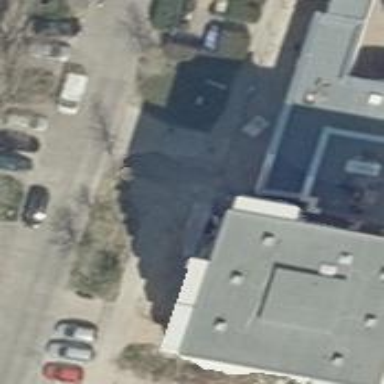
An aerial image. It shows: Sidewalk along the footway.